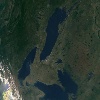
Label: land